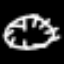
Label: clock